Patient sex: M
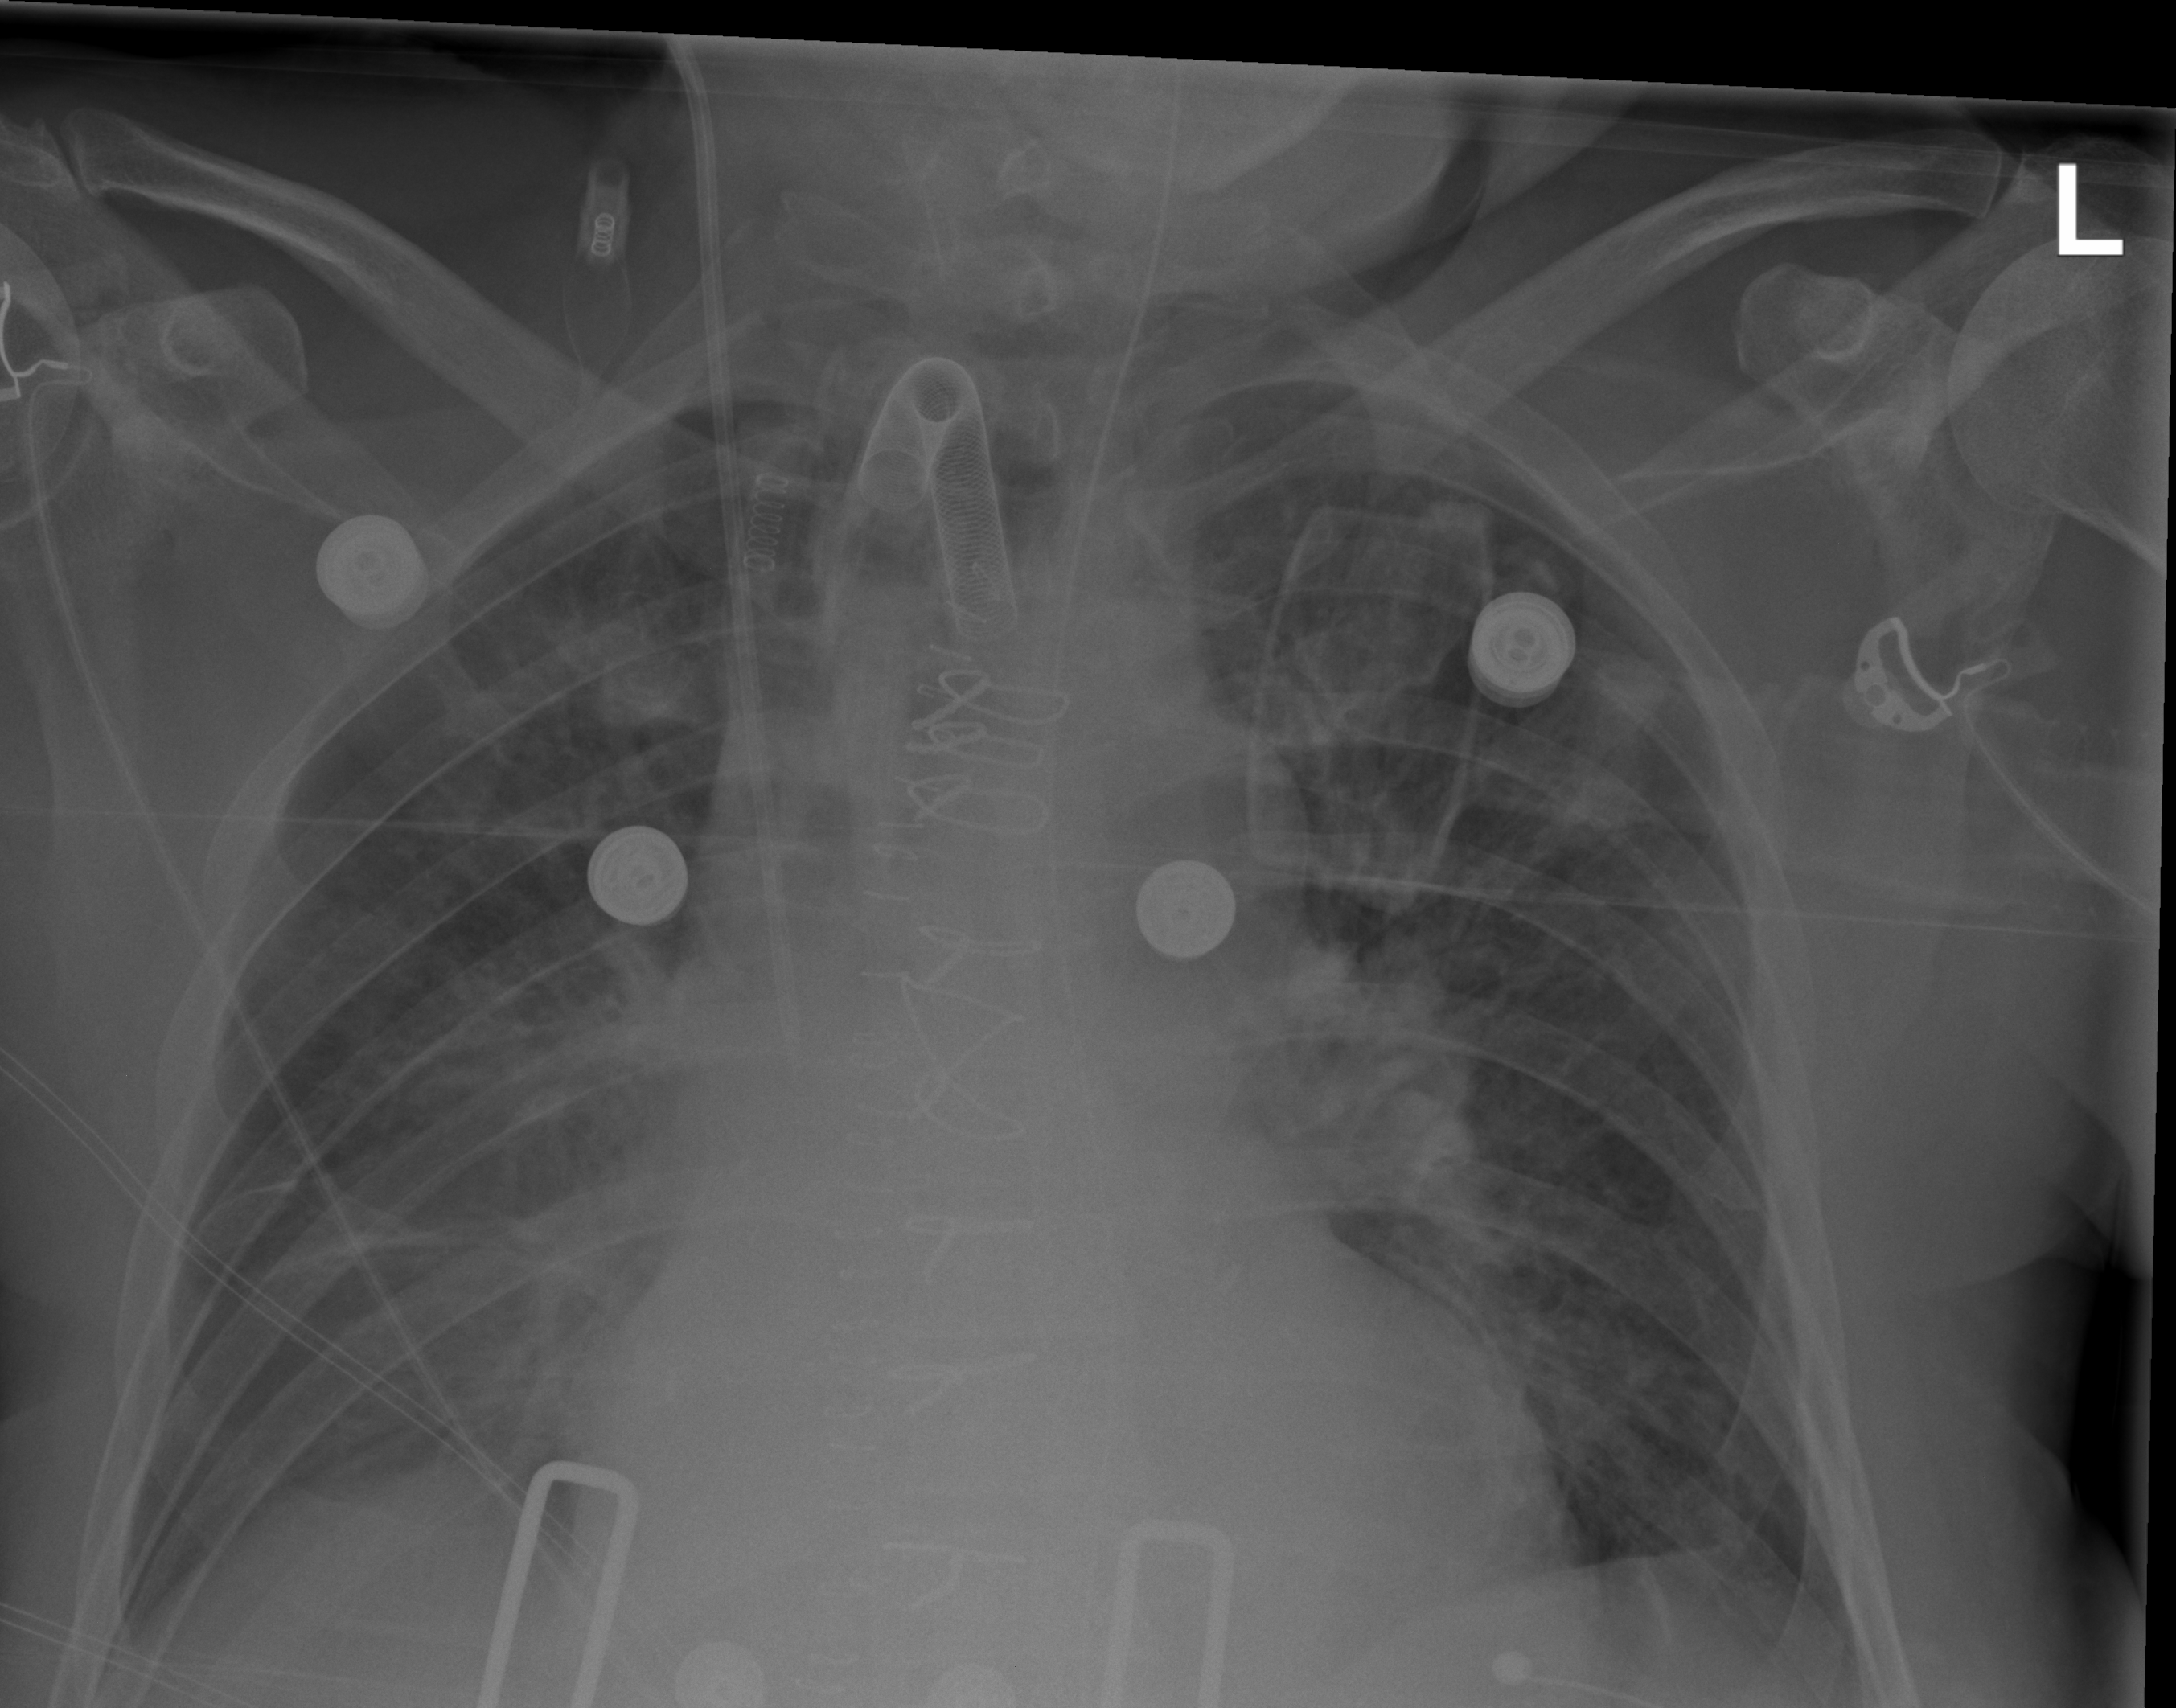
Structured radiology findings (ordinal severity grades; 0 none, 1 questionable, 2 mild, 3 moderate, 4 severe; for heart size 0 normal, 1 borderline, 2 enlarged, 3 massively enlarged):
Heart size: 2
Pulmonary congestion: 2
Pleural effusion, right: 2
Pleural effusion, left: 1
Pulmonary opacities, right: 2
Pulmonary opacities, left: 1
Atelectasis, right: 2
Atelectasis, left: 2